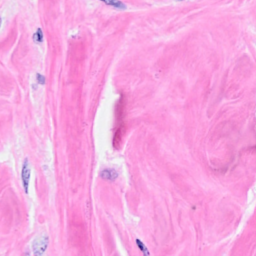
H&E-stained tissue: Breast